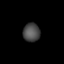
Tissue: lung
Cell type: Epithelial cells
Senescence score: 0.5602
Nuclear area (px): 310
Mean DAPI intensity: 72.865